Question: I am a new phonegap user and I am trying out this compass tutorial that I found on youtube.
Everything seems to be working well except that the needle of the compass is not moving.
Well, I am thinking that my addEventListener is not working somehow.
I am not sure why exactly as well.
Any help?
My project file structure

<URL>
My codes are located below.
'''
package com.example.compass;
import android.app.Activity;
import android.os.Bundle;
import android.view.Menu;
import android.webkit.GeolocationPermissions;
import android.webkit.WebChromeClient;
import android.webkit.WebView;
public class MainActivity extends Activity {
@Override
protected void onCreate(Bundle savedInstanceState) {
super.onCreate(savedInstanceState);
setContentView(R.layout.activity_main);
WebView webView = (WebView)findViewById(R.id.webView);
webView.getSettings().setJavaScriptEnabled(true);
webView.getSettings().setGeolocationEnabled(true);
webView.setWebChromeClient(new WebChromeClient());
webView.loadUrl("file:///android_asset/www/index.html");
}
@Override
public boolean onCreateOptionsMenu(Menu menu) {
// Inflate the menu; this adds items to the action bar if it is present.
getMenuInflater().inflate(R.menu.main, menu);
return true;
}
}
'''
'''
<!DOCTYPE html>
<html>
<title>&nbsp;</title>
<head>
<style>
#compass {
position: absolute;
top: 0px;
left: 0px;
z-index: 1;
}
#needle {
position: absolute;
top: 8px;
left: 98px;
z-index: 10;
}
</style>
<meta http-equiv="Content-Type" content="text/html; charset=utf-8" />
<meta name="viewport" content="width=device-width, initial-scale=1">
<link rel="stylesheet" href="http://code.jquery.com/mobile/1.2.0/jquery.mobile-1.2.0.min.css" />
<script src="http://code.jquery.com/jquery-1.8.2.min.js"></script>
<script src="http://code.jquery.com/mobile/1.2.0/jquery.mobile-1.2.0.min.js"></script>
<script type="text/javascript" charset="utf-8" src="js/cordova.js"></script>
<script src="jqRotate/jqRotate.js"></script>
</head>
<body onload="onLoad()">
<img src="http://nathanhedglin.us/images/compass.png" id="compass">
<img src="http://nathanhedglin.us/images/needle.png" id="needle">
</body>
</html>
<script>
function onDeviceReady() {
alert("Starting!");
startCompass(); //runs the startCompass function
}
function onLoad() {
alert("Loading!!");
document.addEventListener("deviceready", onDeviceReady, false); //creates a listener that waits for the deviceready event and then fires onDevice ready function
}
function startCompass() {
var options = {
frequency : 50 //sets the compass heading to be updated every 50 milliseconds
};
navigator.compass.watchHeading(onSuccess, onError, options); //gets the compass heading from device and passes heading to onSuccess function
alert("Compass starting!!");
}
function onSuccess(heading) {//device s magnetic heading is passed to heading variable
$("#needle").rotate(-heading.magneticHeading); //jquery function that gets the #needle id and rotates it minus the current heading
}
function onError(compassError) { //if there is an error the error will be passed to onError in the compassError variable
alert('Compass error: ' + compassError.code); //displays an alert with the error code
}
</script>
'''
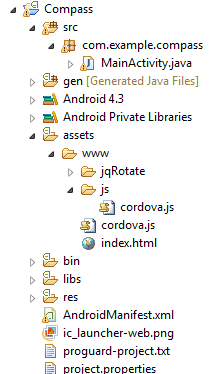
Answer: You can't use the deviceready inside the onLoad because the deviceready is fired before onLoad. And personally I recommend staying away from using onLoad with PhoneGap.
Your head should look something like this:
'''
// All of your scripts loaded above
<script>
document.addEventListener("deviceready", onDeviceReady, false);
function onDeviceReady() {
// This is where you should initialize your application
}
</script>
'''
deviceready should be the very first thing you add and then any other event listeners should be added after deviceready has fired.